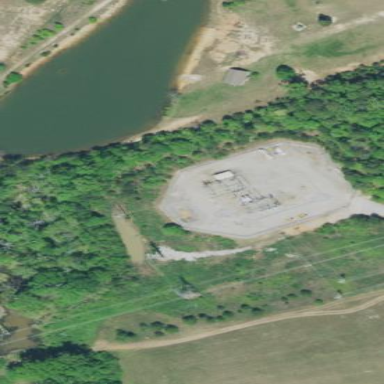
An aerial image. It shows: There is distribution substation enclosed by fence.